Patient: sex M, age 72
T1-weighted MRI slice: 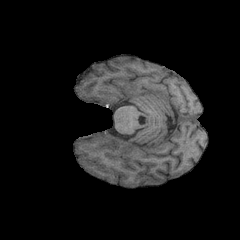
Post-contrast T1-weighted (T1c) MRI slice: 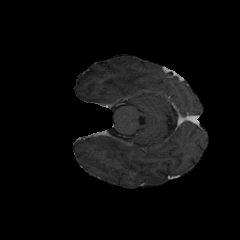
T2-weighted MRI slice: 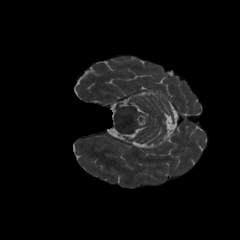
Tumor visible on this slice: yes
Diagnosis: Glioblastoma, IDH-wildtype
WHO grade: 4